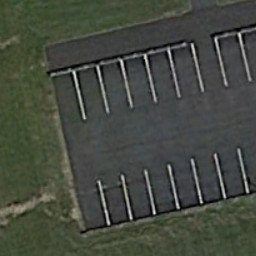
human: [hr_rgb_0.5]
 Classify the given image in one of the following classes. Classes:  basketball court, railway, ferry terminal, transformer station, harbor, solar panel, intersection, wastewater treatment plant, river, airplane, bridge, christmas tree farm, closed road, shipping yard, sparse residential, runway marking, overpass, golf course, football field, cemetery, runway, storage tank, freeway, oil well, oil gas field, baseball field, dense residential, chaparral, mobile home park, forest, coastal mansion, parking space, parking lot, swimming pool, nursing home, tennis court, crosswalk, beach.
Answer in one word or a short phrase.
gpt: parking space